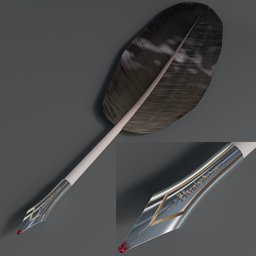
Label: tools